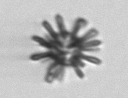
Label: Rhabdolithes